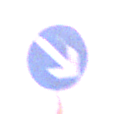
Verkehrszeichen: VorgeschriebeneVorbeifahrtRechts
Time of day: SunriseSunset
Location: Outdoor (Urban)
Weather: PartlyCloudy
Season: NotSpecified
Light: Natural